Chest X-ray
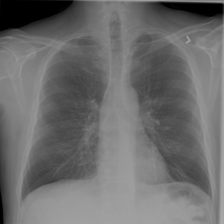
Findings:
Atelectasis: negative
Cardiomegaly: negative
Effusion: negative
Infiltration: negative
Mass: positive
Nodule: negative
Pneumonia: negative
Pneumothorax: negative
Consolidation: negative
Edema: negative
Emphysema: negative
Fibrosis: negative
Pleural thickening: negative
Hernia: negative